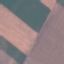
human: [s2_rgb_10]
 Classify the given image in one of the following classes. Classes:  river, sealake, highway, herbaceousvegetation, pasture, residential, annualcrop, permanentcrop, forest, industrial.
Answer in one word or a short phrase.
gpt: AnnualCrop